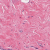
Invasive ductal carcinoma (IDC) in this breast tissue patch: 0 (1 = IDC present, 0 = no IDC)